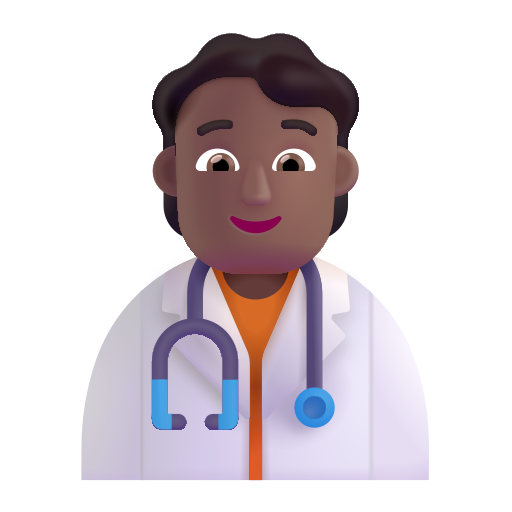
health worker color  dark